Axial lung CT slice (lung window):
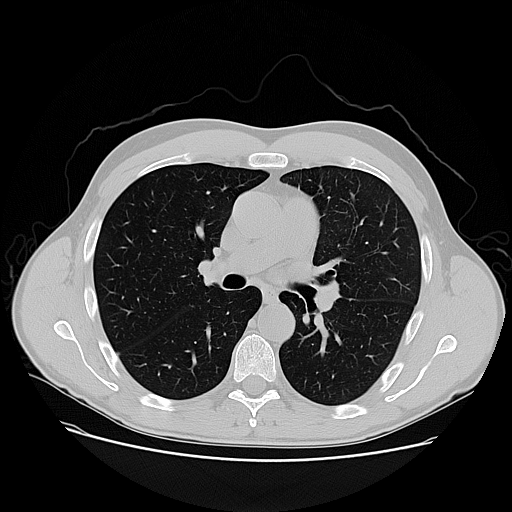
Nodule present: no